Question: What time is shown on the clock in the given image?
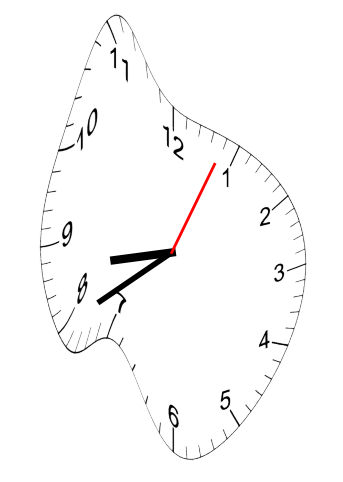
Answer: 08:40:04